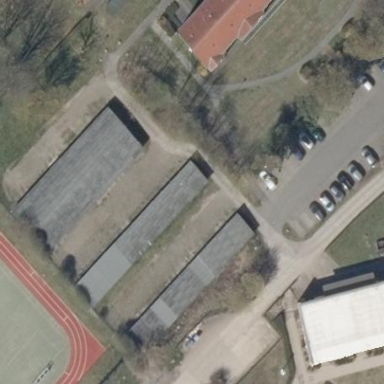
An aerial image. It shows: Group of garages.